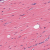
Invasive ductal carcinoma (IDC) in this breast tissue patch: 0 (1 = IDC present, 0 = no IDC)